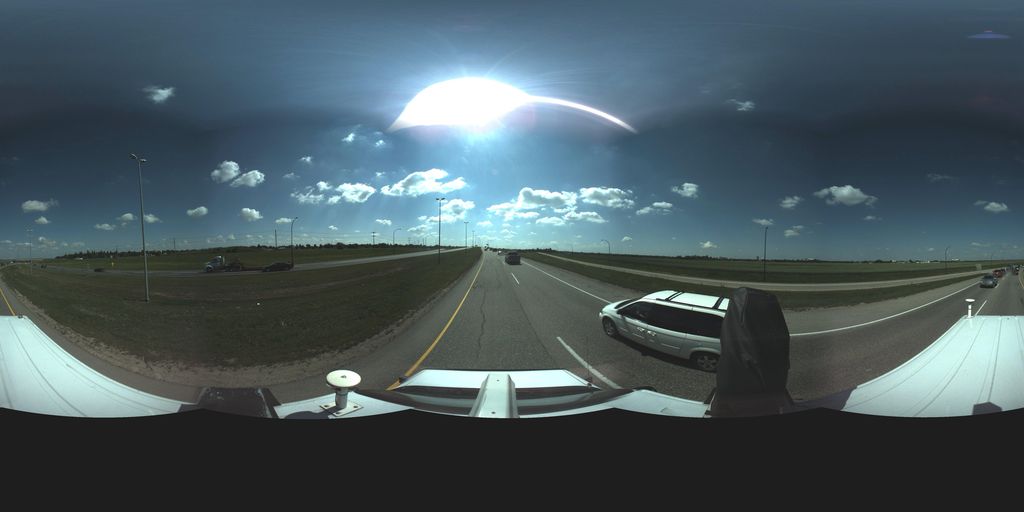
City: saskatoon